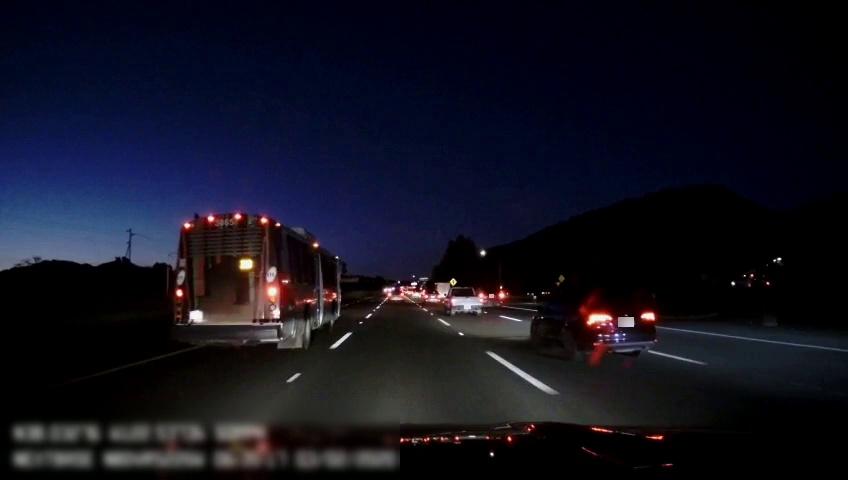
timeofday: Night
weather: Other
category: Drivable Space
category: Vehicles | Bus
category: Vehicles | Car
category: Vehicles | Car
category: Vehicles | Truck
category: Vehicles | Car
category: Vehicles | Car
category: Vehicles | Truck
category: Vehicles | Car
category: Lanes | Alternate Lane
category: Lanes | Current Lane
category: Lanes | Current Lane
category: Lanes | Alternate Lane
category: Lanes | Alternate Lane